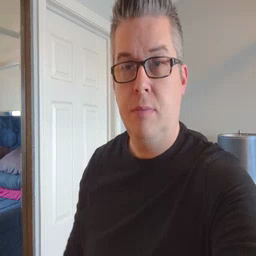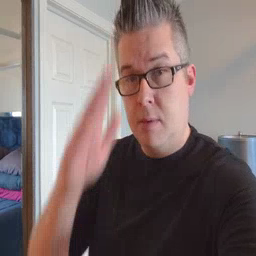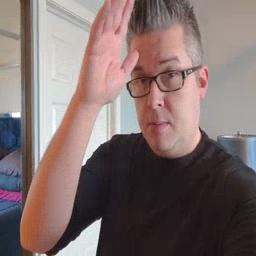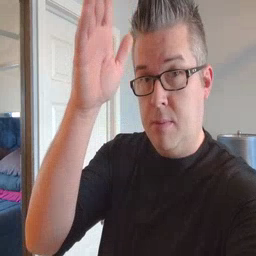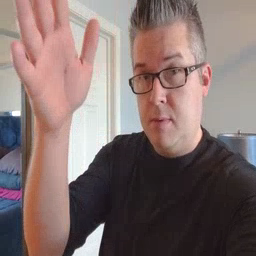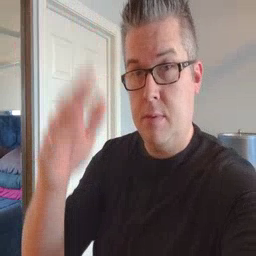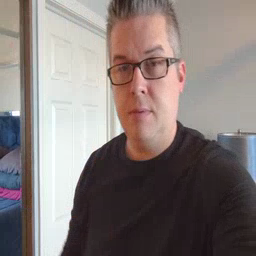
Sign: grandpa